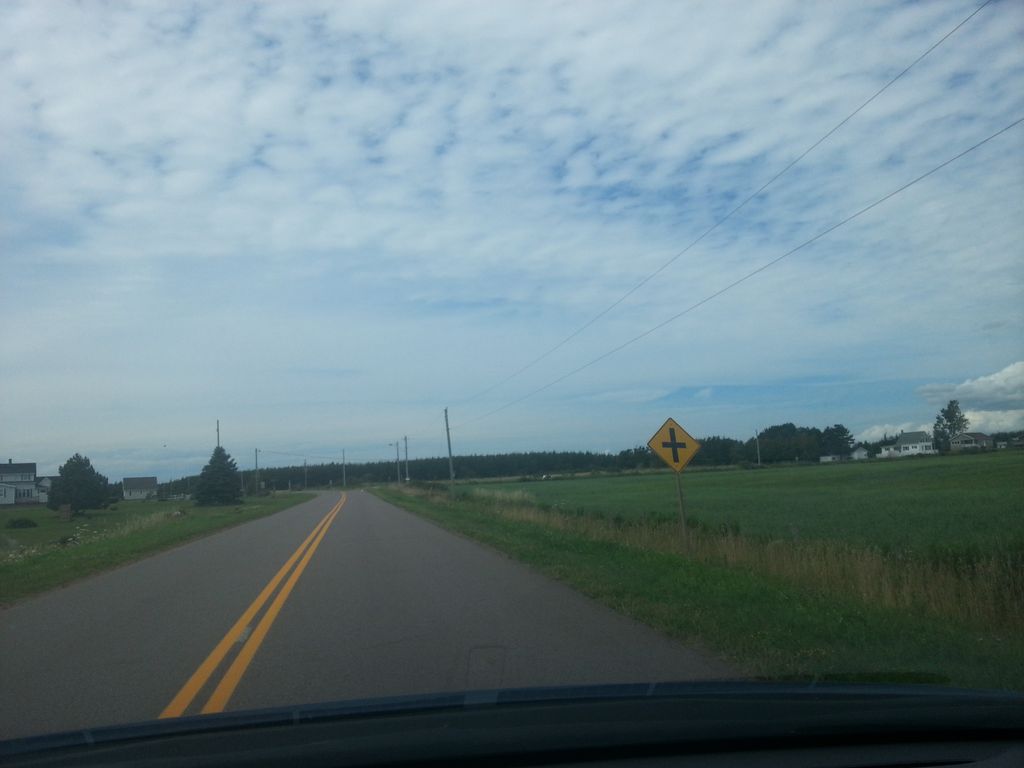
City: charlottetown